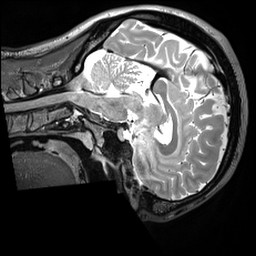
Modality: T2w
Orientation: sagittal
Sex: male